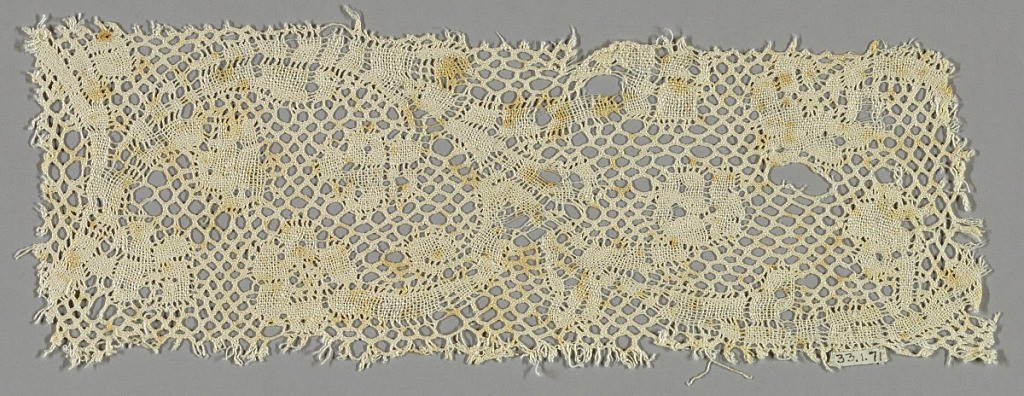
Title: Fragment
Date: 18th century
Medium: linen Technique: bobbin lace (early Valenciennes ground)
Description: Leaf and scroll motif, square mesh field. Milanese type.